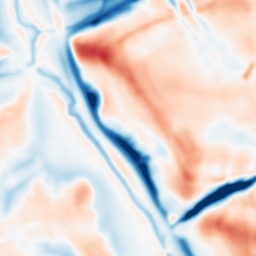
Category: multiscale
Decomposition family: dog_multiscale
Decomposition parameters: sigma_ratio: 1.6
n_scales: 4
base_sigma: 2
Upsampling method: fft_zeropad
Upsampling parameters: scale: 2
Upsampling scale: 2